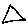
Label: triangle